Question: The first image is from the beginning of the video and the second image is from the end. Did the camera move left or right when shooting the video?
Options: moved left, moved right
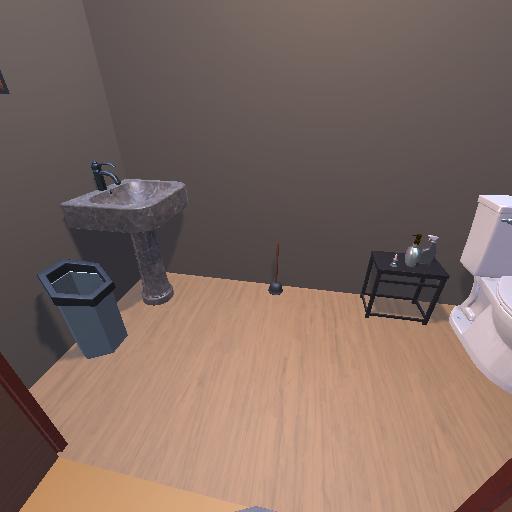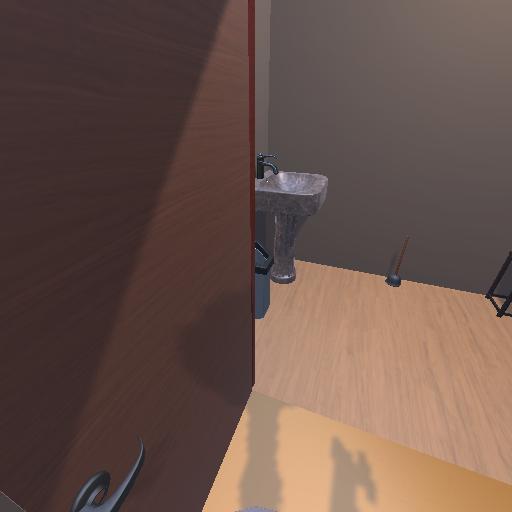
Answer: moved left